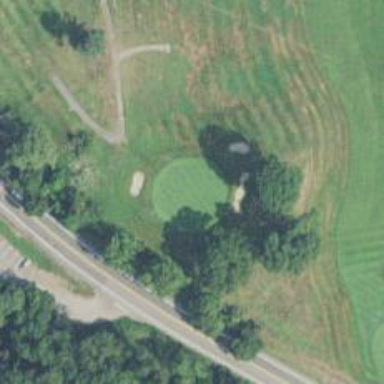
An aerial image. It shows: View of golf hole.